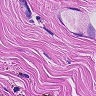
Metastatic tissue present: no